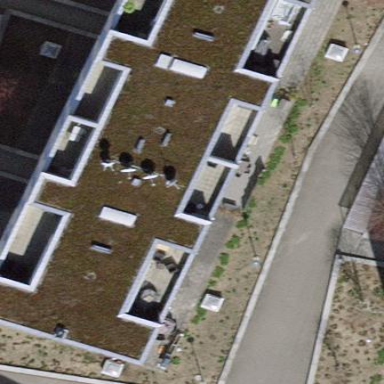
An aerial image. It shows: Flat-roofed apartment building with grey flat roof. The building itself is light grey in color.